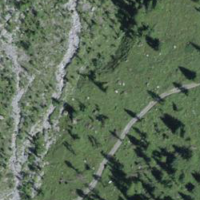
EUNIS habitat code: 23
Species observed at this site:
Astrantia major